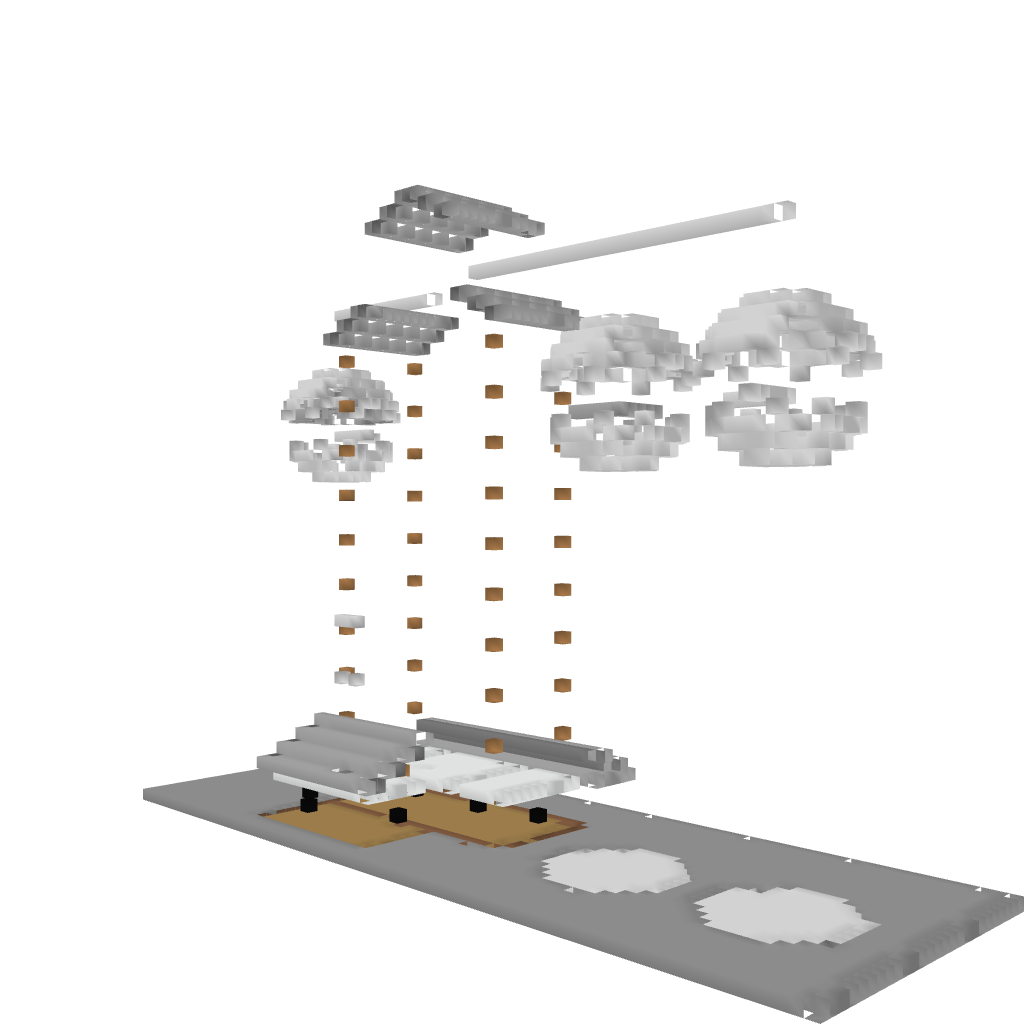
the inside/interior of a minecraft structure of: Grain Elevator